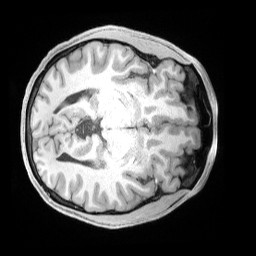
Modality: T1w
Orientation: axial
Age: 33
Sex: male
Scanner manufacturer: siemens
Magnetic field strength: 3 T
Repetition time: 2 s
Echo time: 0.00211 s